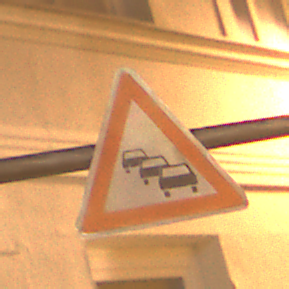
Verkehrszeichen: Stau
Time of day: Night
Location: Outdoor (Urban)
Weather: Clear
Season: NotSpecified
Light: Artificial